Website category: jobs
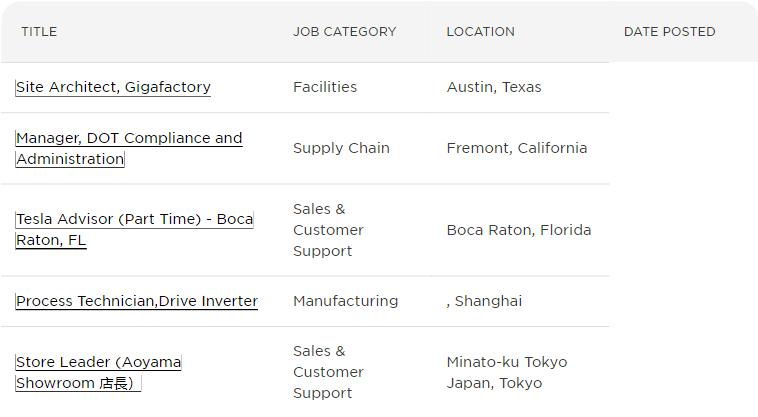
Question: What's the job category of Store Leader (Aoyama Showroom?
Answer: Sales & Customer Support

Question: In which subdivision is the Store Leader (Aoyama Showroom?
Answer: Sales & Customer Support

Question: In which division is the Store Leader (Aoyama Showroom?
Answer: Sales & Customer Support

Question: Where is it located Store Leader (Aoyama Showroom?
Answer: Sales & Customer Support

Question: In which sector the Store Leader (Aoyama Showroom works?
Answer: Sales & Customer Support

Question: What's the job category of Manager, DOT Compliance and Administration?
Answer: Supply Chain

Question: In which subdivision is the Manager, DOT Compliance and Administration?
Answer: Supply Chain

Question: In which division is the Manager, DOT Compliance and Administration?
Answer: Supply Chain

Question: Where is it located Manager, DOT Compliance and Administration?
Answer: Supply Chain

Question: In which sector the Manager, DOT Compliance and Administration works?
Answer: Supply Chain

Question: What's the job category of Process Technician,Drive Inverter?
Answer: Manufacturing

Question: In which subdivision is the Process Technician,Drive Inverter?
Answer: Manufacturing

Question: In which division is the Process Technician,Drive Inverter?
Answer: Manufacturing

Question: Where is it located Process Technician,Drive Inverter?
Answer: Manufacturing

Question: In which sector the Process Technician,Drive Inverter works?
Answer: Manufacturing

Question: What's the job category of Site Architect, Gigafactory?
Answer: Facilities

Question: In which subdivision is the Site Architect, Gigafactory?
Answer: Facilities

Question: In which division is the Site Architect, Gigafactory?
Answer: Facilities

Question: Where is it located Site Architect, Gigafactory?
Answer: Facilities

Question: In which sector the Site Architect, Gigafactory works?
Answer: Facilities

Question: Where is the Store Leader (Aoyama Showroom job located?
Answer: Minato-ku Tokyo Japan, Tokyo

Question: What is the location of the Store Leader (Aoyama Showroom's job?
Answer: Minato-ku Tokyo Japan, Tokyo

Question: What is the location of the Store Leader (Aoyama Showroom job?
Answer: Minato-ku Tokyo Japan, Tokyo

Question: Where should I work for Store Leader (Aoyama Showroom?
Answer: Minato-ku Tokyo Japan, Tokyo

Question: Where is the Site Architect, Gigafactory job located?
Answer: Austin, Texas

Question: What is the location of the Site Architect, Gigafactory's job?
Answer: Austin, Texas

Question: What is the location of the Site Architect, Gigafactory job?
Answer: Austin, Texas

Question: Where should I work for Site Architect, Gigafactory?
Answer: Austin, Texas

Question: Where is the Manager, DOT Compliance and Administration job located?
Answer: Fremont, California

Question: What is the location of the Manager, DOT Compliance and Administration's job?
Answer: Fremont, California

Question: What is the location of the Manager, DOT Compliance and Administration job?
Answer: Fremont, California

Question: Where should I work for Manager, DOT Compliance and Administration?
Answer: Fremont, California

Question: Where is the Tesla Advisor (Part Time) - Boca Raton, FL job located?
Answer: Boca Raton, Florida

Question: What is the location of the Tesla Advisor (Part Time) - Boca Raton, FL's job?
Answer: Boca Raton, Florida

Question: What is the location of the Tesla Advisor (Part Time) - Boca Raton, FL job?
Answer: Boca Raton, Florida

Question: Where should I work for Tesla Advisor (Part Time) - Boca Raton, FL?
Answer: Boca Raton, Florida

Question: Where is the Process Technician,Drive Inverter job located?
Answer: , Shanghai

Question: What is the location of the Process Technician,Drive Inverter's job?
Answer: , Shanghai

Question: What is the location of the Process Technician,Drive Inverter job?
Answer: , Shanghai

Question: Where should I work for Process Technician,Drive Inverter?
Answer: , Shanghai

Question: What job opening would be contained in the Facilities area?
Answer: Site Architect, Gigafactory

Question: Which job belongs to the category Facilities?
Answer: Site Architect, Gigafactory

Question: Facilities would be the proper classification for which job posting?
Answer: Site Architect, Gigafactory

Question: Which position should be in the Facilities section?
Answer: Site Architect, Gigafactory

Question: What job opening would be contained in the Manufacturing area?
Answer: Process Technician,Drive Inverter

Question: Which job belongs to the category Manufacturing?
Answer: Process Technician,Drive Inverter

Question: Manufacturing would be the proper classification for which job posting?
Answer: Process Technician,Drive Inverter

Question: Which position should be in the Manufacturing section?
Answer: Process Technician,Drive Inverter

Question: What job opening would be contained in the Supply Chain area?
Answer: Manager, DOT Compliance and Administration

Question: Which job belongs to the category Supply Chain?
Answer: Manager, DOT Compliance and Administration

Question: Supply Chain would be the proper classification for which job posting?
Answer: Manager, DOT Compliance and Administration

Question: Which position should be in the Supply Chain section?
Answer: Manager, DOT Compliance and Administration

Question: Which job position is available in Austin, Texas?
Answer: Site Architect, Gigafactory

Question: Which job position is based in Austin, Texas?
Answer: Site Architect, Gigafactory

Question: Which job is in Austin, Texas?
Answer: Site Architect, Gigafactory

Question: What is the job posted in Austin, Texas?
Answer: Site Architect, Gigafactory

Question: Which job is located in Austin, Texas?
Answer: Site Architect, Gigafactory

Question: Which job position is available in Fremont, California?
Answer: Manager, DOT Compliance and Administration

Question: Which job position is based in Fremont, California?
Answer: Manager, DOT Compliance and Administration

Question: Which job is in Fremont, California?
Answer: Manager, DOT Compliance and Administration

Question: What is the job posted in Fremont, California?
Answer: Manager, DOT Compliance and Administration

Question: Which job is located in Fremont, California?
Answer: Manager, DOT Compliance and Administration

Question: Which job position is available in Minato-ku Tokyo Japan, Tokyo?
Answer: Store Leader (Aoyama Showroom

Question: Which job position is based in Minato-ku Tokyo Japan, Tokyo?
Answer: Store Leader (Aoyama Showroom